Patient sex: M
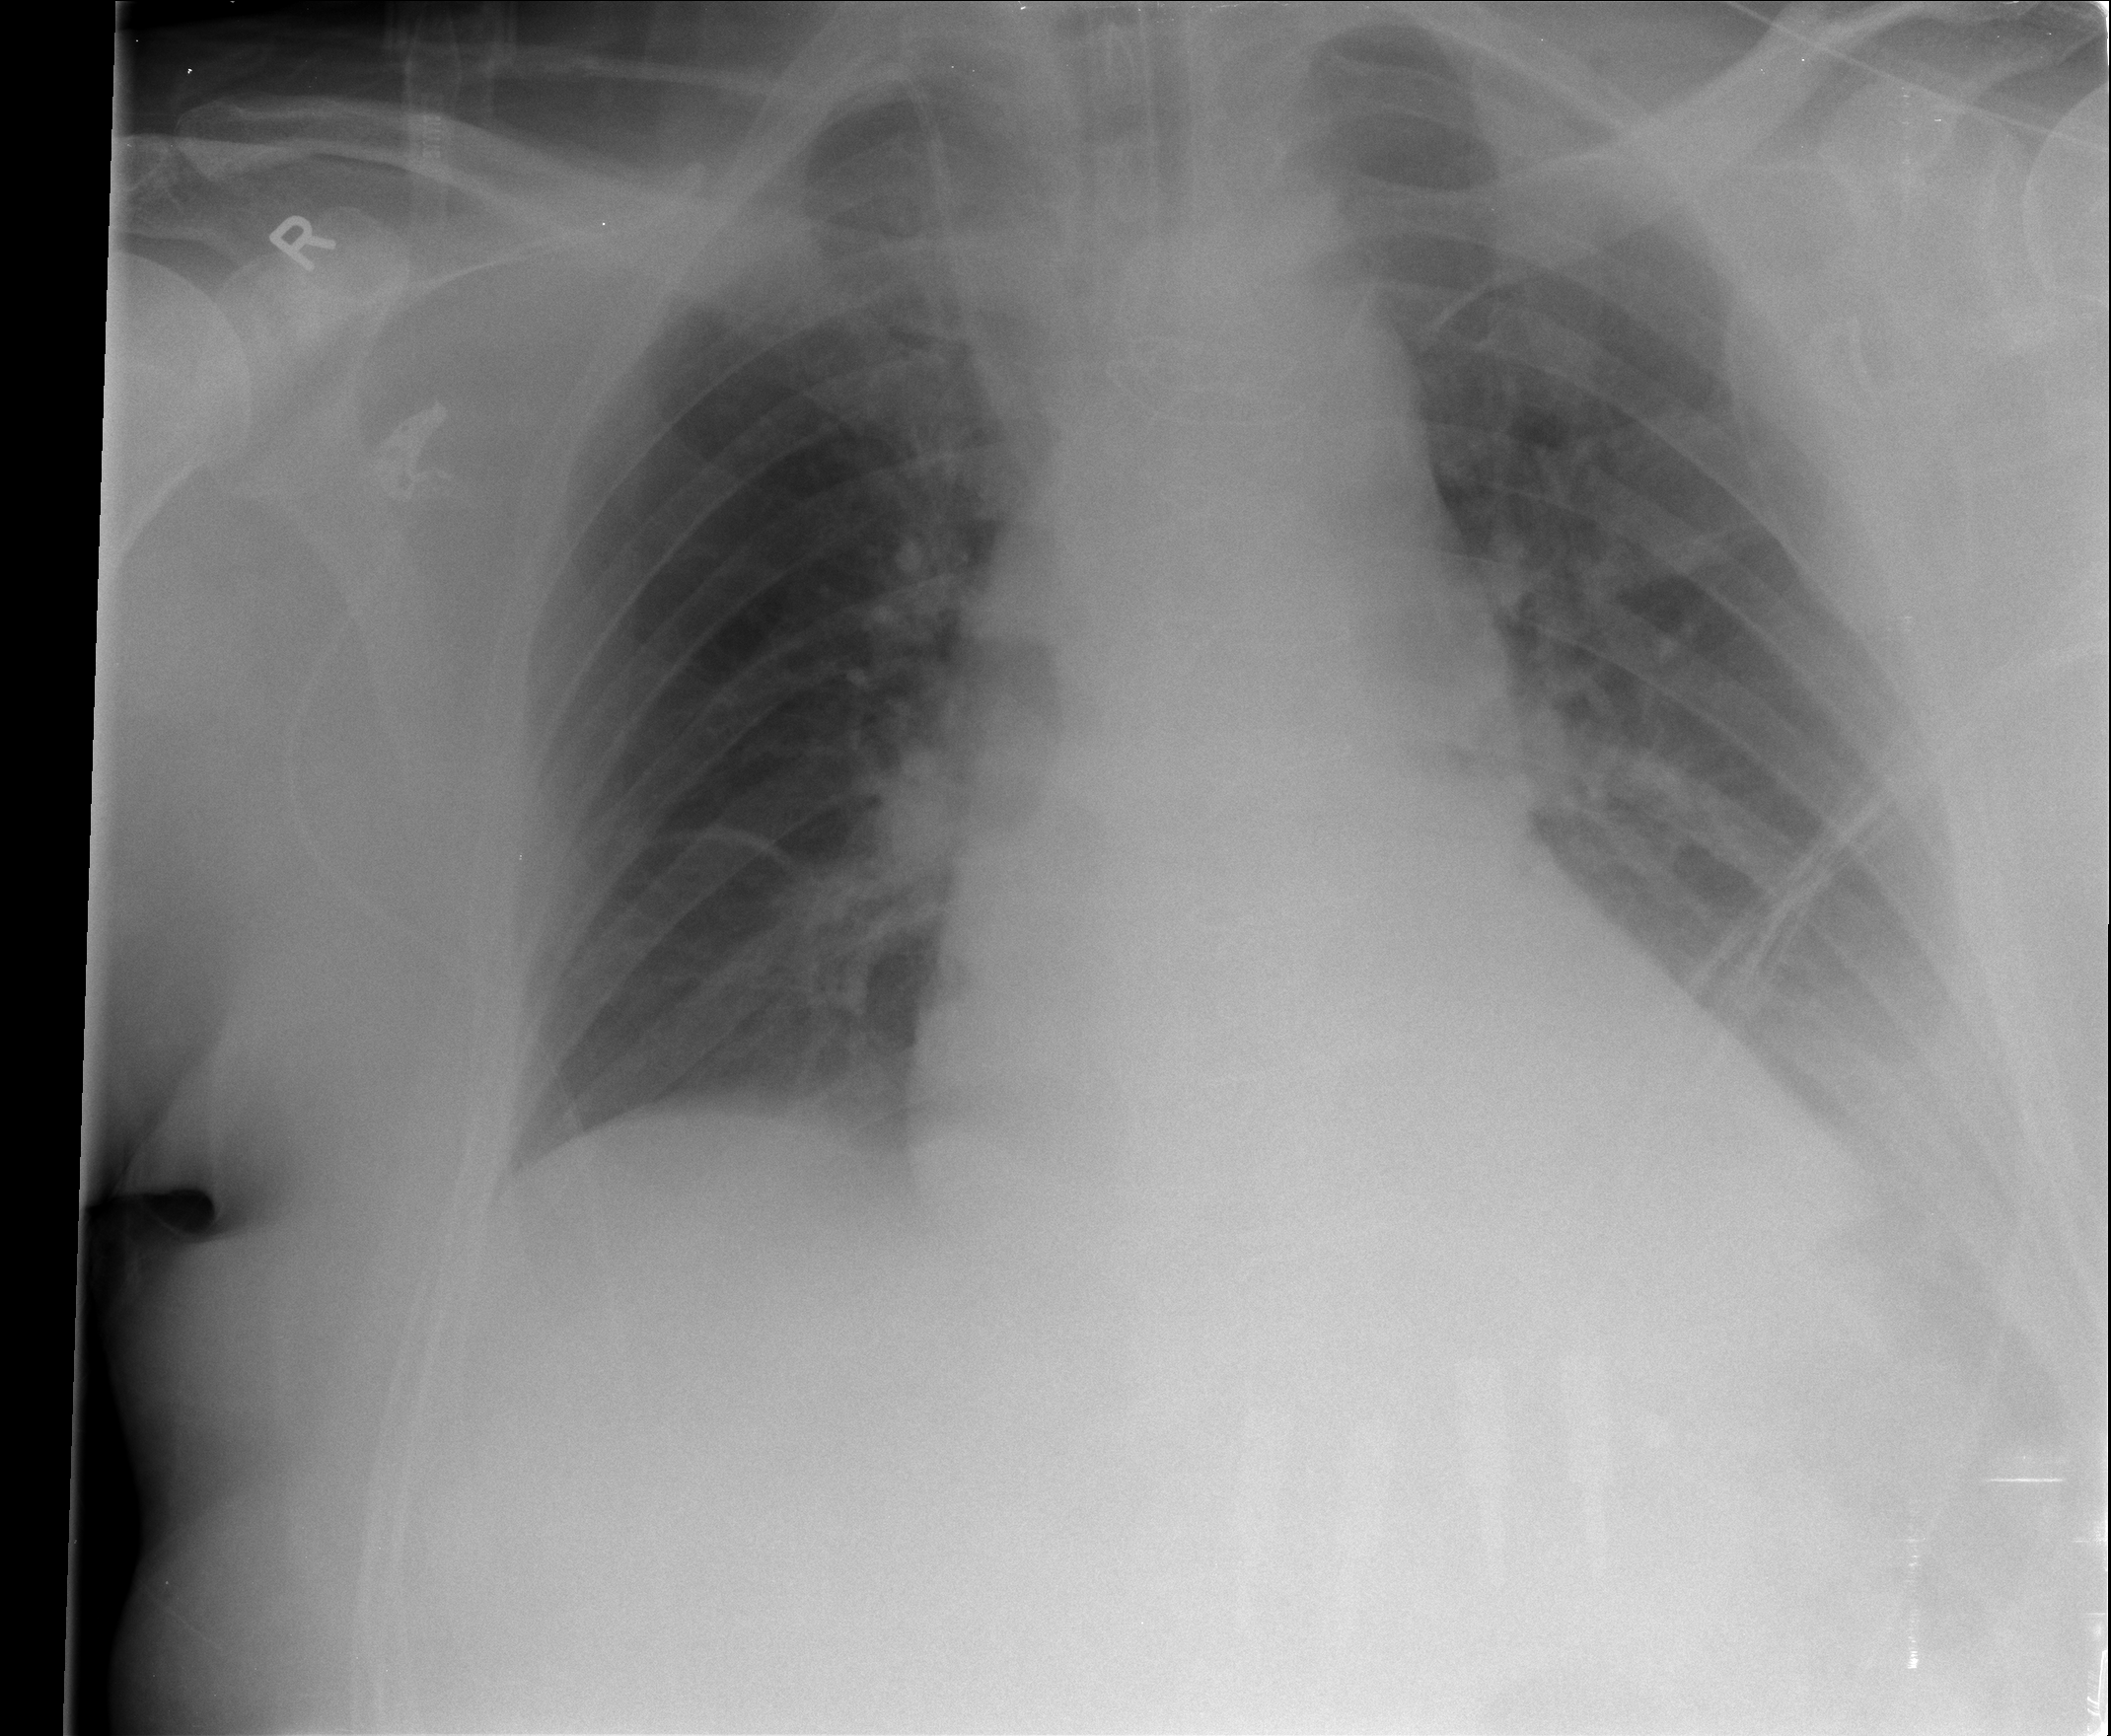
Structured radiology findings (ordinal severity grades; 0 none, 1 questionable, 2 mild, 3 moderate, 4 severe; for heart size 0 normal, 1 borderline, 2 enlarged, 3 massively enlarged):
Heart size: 1
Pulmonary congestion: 0
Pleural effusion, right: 0
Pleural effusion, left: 2
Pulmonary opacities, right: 0
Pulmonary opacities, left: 0
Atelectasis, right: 2
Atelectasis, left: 2